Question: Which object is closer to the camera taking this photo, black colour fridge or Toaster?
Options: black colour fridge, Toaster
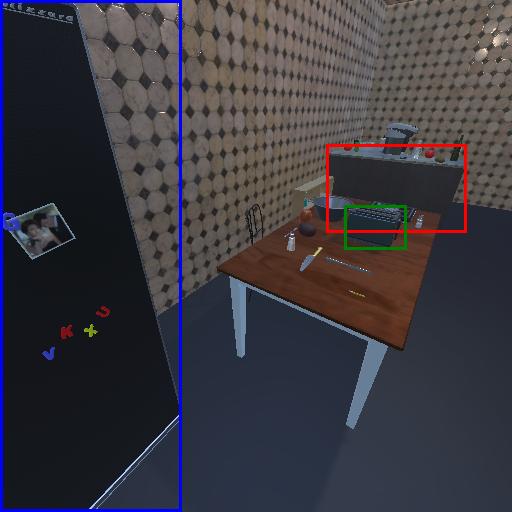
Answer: black colour fridge